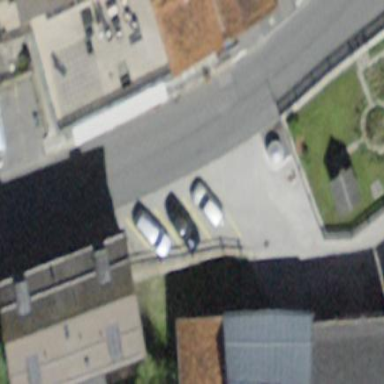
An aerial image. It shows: Street-side parking area.